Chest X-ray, PA view. Patient: 44 years old, sex M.
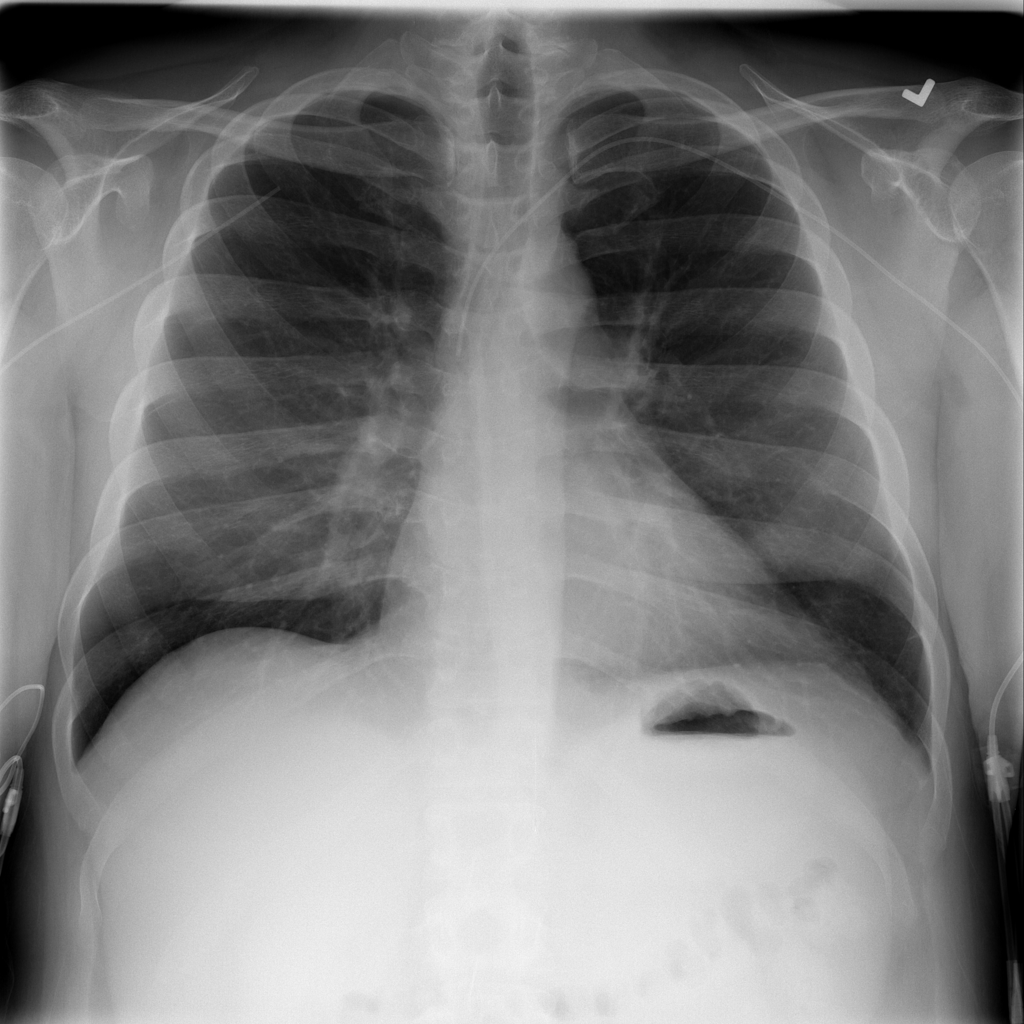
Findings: No Finding